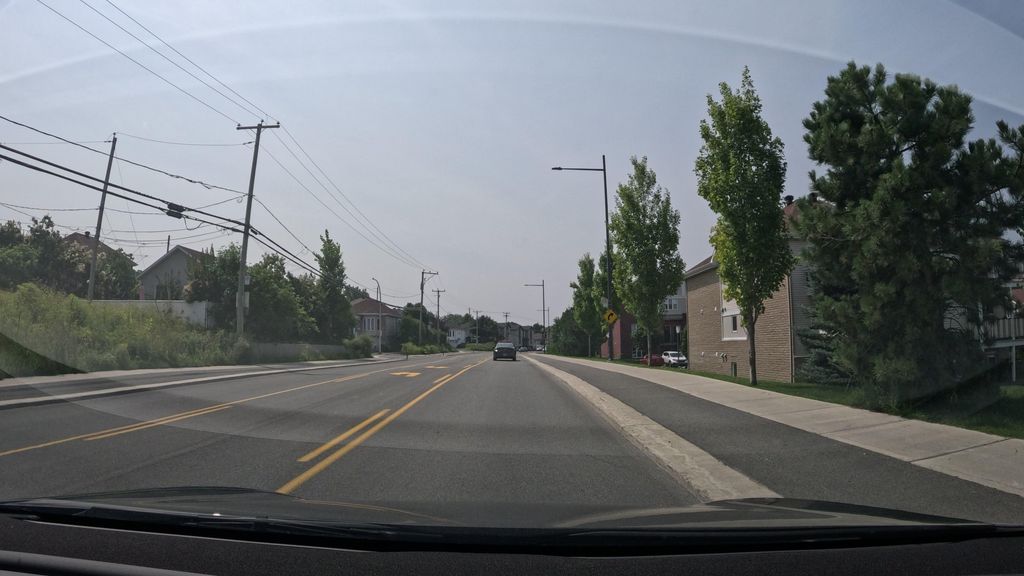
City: montreal